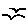
Label: bird